Question: I'm trying to optimize my CUDA programm by using the Parallel Nsight 2.1 edition for VS 2010.
My program runs on a Windows 7 (32 bit) machine with a GTX 480 board. I have installed the CUDA 4.1 32 bit toolkit and the 301.32 driver.
One cycle in the program consits of a copy of host data to the device, execution of the kernels and copy of the results from the device to the host.
As you can see in the picture of the profiler results below, the kernels run in four different streams. The kernel in each stream rely on the data copied to the device in 'Stream 2'. That's why the asyncMemcpy is synchronized with the CPU before launch of the Kernels in the different streams.

What irritates me in the picture is the big gap between the end of the first kernel launch (at 10.<PHONE>) and the beginning of the kernel execution (at 10.<PHONE>). It takes around 300 us to launch the kernel which is a huge overhead in a processing cycle of less than 1 ms.
Furthermore there is no overlapping of kernel execution and the data copy of the results back to the host, which increases the overhead even more.
Are there any obvious reasons for this behavior?
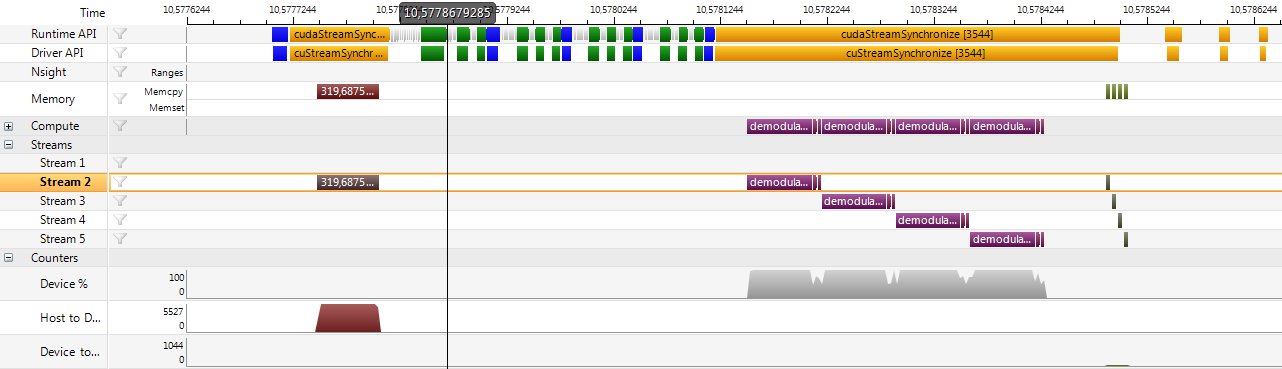
Answer: There are three issues that I can tell by the trace.
1. Nsight CUDA Analysis adds about 1 us per API call. You have both CUDA runtime and CUDA Driver API trace enabled. If you were to disable CUDA runtime trace I would guess that you would reduce the width by 50 us.
2. Since you are on GTX 480 on Windows 7 you are executing on the WDDM driver model. On WDDM the driver must make a kernel call to submit work which introduces a lot of overhead. To avoid reduce this overhead the CUDA driver buffers requests in an internal SW queue and sends the requests to the driver when the queue is full you it is flushed by a synchronize call. It is possible tu use cudaEventQuery to force the driver to flush the work but this can have other performance implications.
3. It appears you are submitting your work to streams in a depth first manner. On compute capability 2.x and 3.0 devices you will have better results if you submit to streams in a breadth first manner. In your case you may see overlap between your kernels.
The timeline screenshot does not provide sufficient information for me to determine why the memory copies are starting after completion of all of the kernels. Given the API call pattern I you should be able to see transfers starting after each streams completes its launch.
If you are waiting on all streams to complete it is likely faster to do a cudaDeviceSynchronize than 4 cudaStreamSynchronize calls.
The next version of Nsight will have additional features to help understand the SW queuing and the submission of work to the compute engine and the memory copy engine.